Question: I am New to . While I try to Build my First Project am Getting the Below Error.
Please help me out of this.

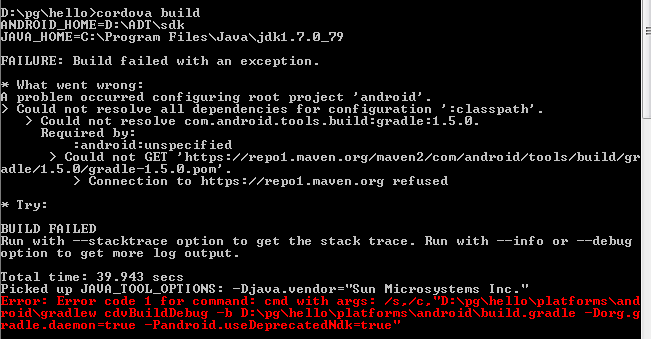
Answer: Looking at the error I guess you are behind a proxy firewall connection which is blocking the downloads from maven repository. You may have to configure Gradle to use a proxy server.
This is done by creating a file with the following properties set:
'''
systemProp.http.proxyHost=www.somehost.org
systemProp.http.proxyPort=8080
systemProp.http.proxyUser=userid
systemProp.http.proxyPassword=password
systemProp.http.nonProxyHosts=*.nonproxyrepos.com|localhost
systemProp.https.proxyHost=www.somehost.org
systemProp.https.proxyPort=8080
systemProp.https.proxyUser=userid
systemProp.https.proxyPassword=password
systemProp.https.nonProxyHosts=*.nonproxyrepos.com|localhost
'''
Place the gradle.properties file in your Gradle home folder.
For Windows, it is %USERPROFILE%.gradle (Ex: ).
Check out this <URL> which should be helpful.